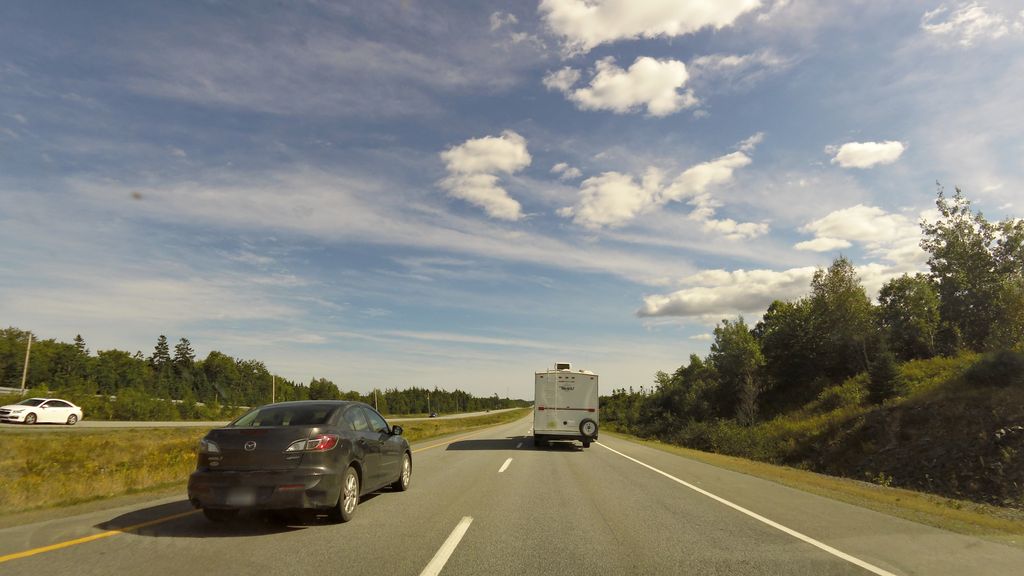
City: halifax